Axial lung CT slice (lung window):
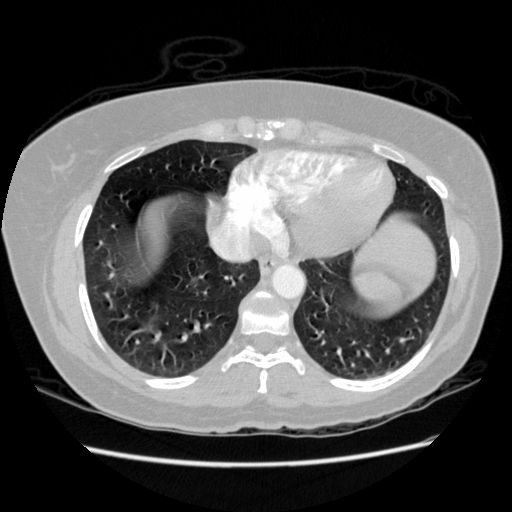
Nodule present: no